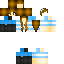
A female human skin with medium skin, wearing brown long hair dressed in a blue hoodie and black pants, featuring a closed mouth.